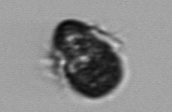
Label: Mesodinium